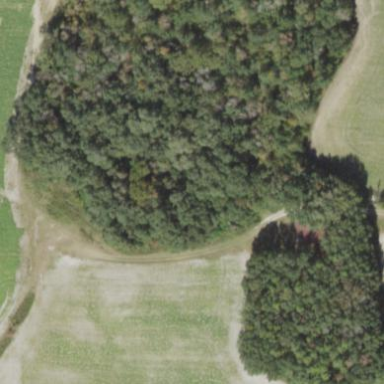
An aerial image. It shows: Serene woodland landscape.